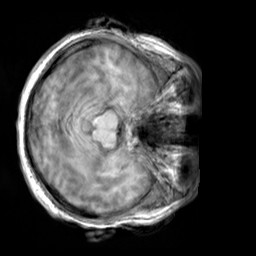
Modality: T1w
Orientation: axial
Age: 24
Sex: male
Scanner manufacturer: siemens
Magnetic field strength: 3 T
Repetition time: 2.3 s
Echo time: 0.00303 s